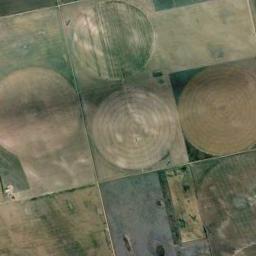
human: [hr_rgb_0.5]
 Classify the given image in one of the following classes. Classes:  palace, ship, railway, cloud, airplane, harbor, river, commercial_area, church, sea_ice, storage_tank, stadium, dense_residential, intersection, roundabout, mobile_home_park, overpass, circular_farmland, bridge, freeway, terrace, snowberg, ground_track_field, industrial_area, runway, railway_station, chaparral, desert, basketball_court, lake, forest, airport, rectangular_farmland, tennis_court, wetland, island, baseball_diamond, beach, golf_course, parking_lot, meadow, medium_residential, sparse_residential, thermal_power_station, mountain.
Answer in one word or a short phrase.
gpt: circular_farmland